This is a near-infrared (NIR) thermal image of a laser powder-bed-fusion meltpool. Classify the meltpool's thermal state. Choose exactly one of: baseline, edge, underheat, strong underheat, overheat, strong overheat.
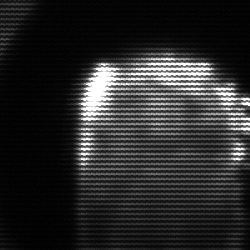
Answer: baseline